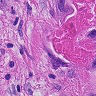
Metastatic tissue present: yes